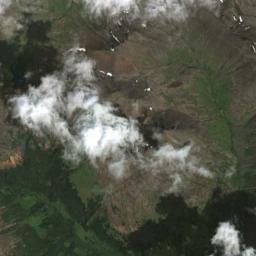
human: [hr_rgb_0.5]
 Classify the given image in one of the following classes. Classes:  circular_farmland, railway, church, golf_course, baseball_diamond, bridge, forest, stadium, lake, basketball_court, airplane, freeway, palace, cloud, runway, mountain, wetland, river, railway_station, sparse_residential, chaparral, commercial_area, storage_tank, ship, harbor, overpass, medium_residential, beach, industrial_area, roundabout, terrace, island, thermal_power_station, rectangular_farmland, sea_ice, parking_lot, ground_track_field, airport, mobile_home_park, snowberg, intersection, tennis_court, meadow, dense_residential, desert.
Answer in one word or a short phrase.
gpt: cloud